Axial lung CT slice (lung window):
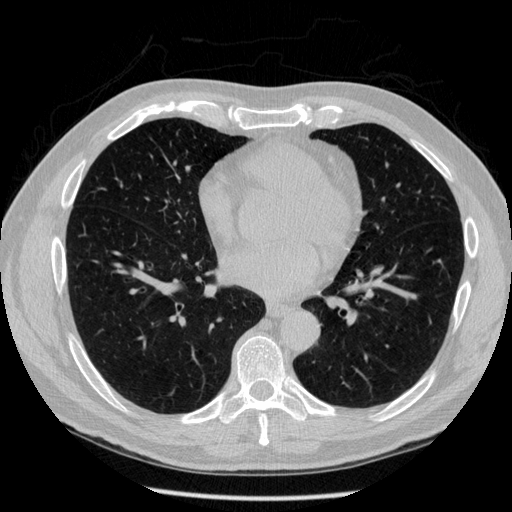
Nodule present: no